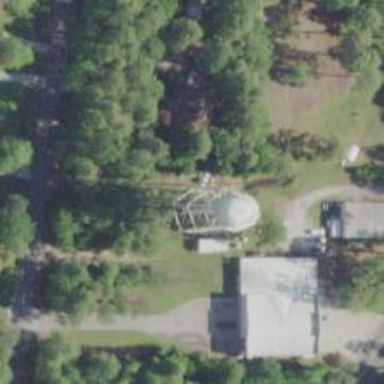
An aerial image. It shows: Water tower that is man-made.